Question: I am refactoring a project from a third-party company where they add two different Lambda@Edge functions which are triggered by CloudFront.

Basically, the flow is following:
1. When users call S3 file from web app -> CloutFront fire event which will call Lambda@Edge.
2. There are two Lambdas: one for counting downloads per user and another one to restrict access.
The problem is that solution is not working and missing a download count check.
What is the execution workflow for Lambda@Edge attached to the same event? I am thinking of placing all the logic inside of one Lambda as I am afraid that counting can happen earlier than access denied. However taking in consideration that lambda@edge have execution time limitation
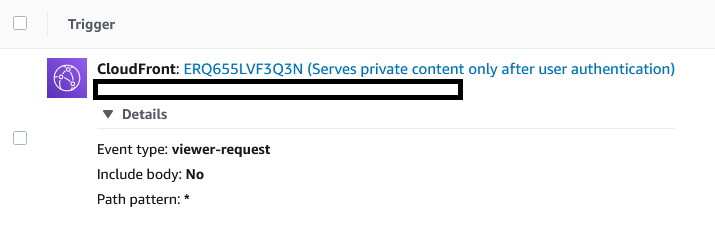
Answer: The documentation is available <URL>.
<URL>
When a user requests a file there is a viewer request. If the file is in the cache, then a viewer response follows. There is no origin request. For this reason you should authenticate your users on a viewer request.
When the file isn't in the cache, there is an origin request. This is when the file is downloaded from S3.
You could have the logic in a single Lamda@Edge, but you could also:
- -